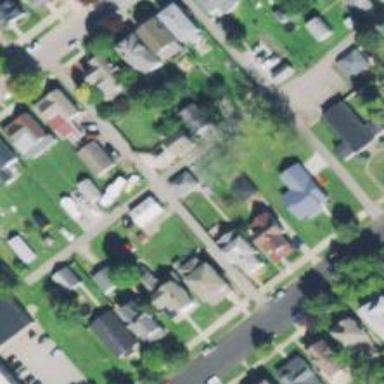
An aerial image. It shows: Alley classified as service road.